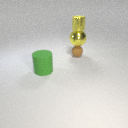
small brown rubber sphere below large yellow metal sphere